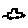
Label: car